Field crop: tomato
Growth stage: 1
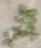
Species: portulaca